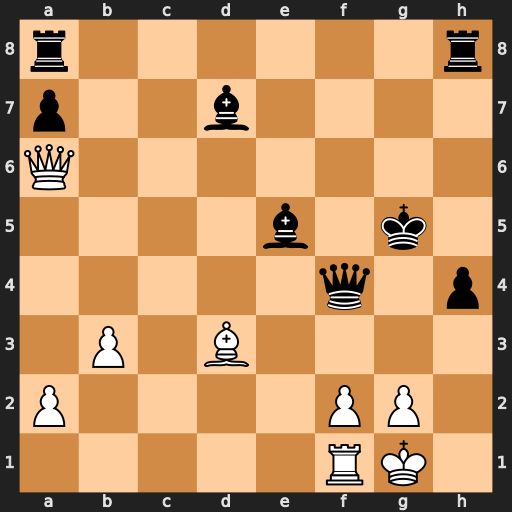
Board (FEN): r6r/p2b4/Q7/4b1k1/5q1p/1P1B4/P4PP1/5RK1
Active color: w
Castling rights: -
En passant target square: -
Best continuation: Qg6#